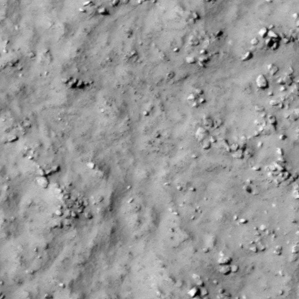
Label: non_frost